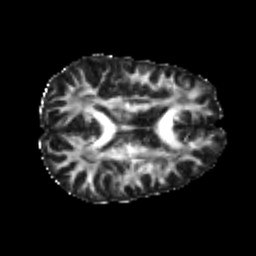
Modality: FA
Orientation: axial
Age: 24
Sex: male
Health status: healthy
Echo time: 0.074 s